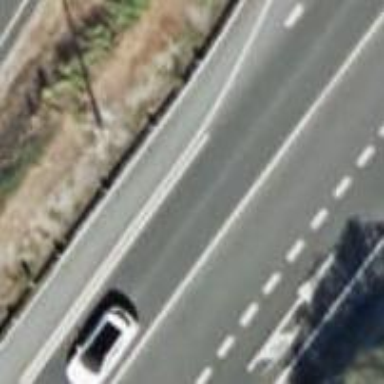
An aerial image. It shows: Asphalt road classified as trunk highway.